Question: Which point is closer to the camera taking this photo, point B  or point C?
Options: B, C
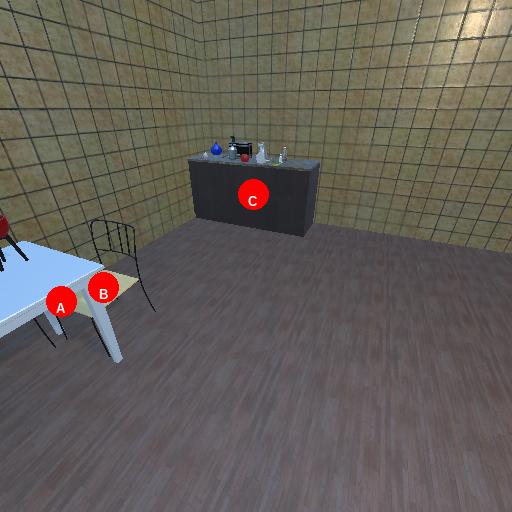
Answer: B